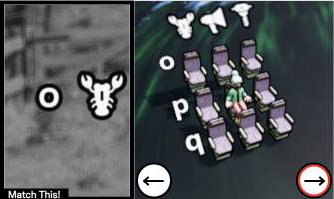
Task: seats
Answer: no